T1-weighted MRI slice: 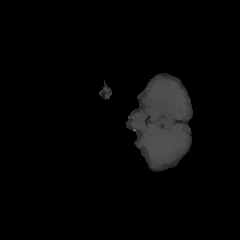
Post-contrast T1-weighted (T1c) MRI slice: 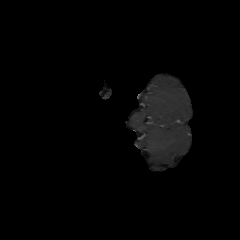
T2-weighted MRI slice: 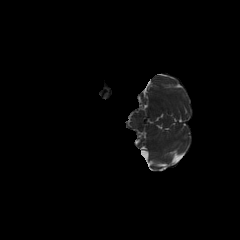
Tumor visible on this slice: no